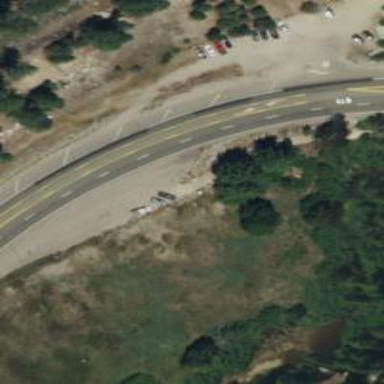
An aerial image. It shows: Asphalt road classified as trunk highway.